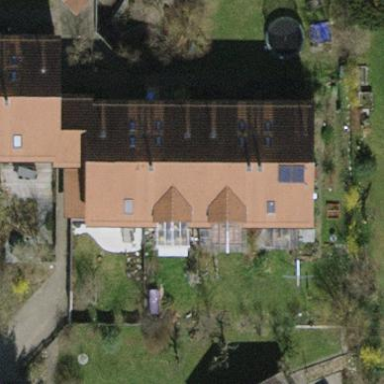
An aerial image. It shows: Building with tiled roof.